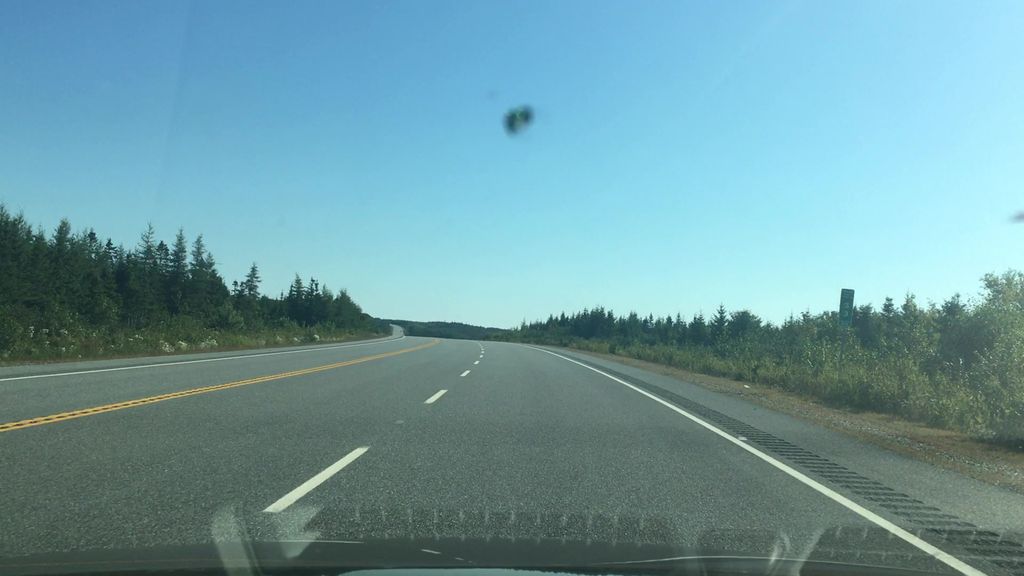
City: halifax